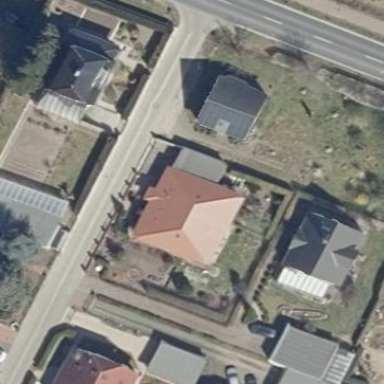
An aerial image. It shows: House with pyramidal roof shape.